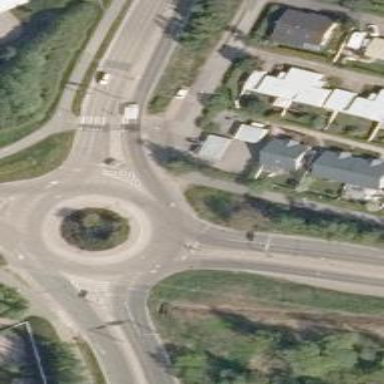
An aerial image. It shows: Secondary road made of asphalt leading to roundabout.